Question: I am creating a responsive site and the blue boxes below are "News" items. The white box is a teaser-kind-of box with different styling.
(These boxes are just a cut out of a bigger floated box-flow with lots of different types of boxes.)
The problem is to be able to flow the news-items around the teaser box on desktop mode and then separating/tiling them in the mobile layout.
Markup-wise the news list is contained in a div with 4 divs inside. I think this is the big problem. Putting another div in the same level as the news items wouldn't be a problem. I am seeking any ideas or tips about any super-frameworks.

Please feel free to mess up this fiddle:
<URL>
'''
<div class="box-layout">
<div class="box list-container">
<div class="box news-box">This is a news item</div>
<div class="box news-box">This is a news item</div>
<div class="box news-box">This is a news item</div>
<div class="box news-box">This is a news item</div>
</div>
<div class="box teaser-box">This is the teaser box</div>
</div>
'''
'''
body{
width: 400px;
}
.box-layout{
width: 400px;
border: 2px solid red;
overflow: hidden;
position: relative;
padding: 10px;
color: #fff;
}
.clear{
clear:both;
}
.box{
float: left;
}
.list-container{
background: #509EB8;
}
.news-box{
width: 100%;
background: #003057;
margin: 5px;
height: 60px;
}
.teaser-box{
background: #B03C3F;
height: 135px;
width: 100px;
float: right;
}
'''
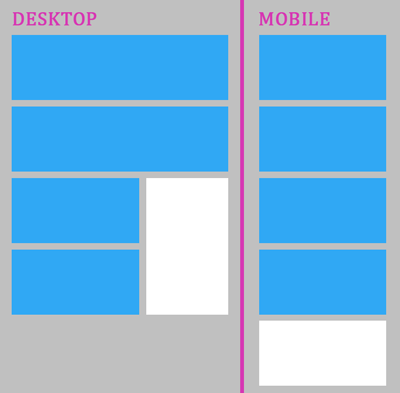
Answer: I managed to make this happen without having to break the div containing the news-items. I'm not sure how dynamic this solution is though but it might give some viewers good ideas to solve similar issues.
By putting the teaser div before the list in the markup and then floating it to the right, the text will "stop" at the edge of the teaser. However, the background of the news-item-box still floated below the teaser.
I removed the background, nested another text element with the same styling as the news-item and added a a spacer that pushed the text element to the right making the illusion that the news item actually "stopped" before the teaser...

It's a bit hard to explain but please have a look on the code:
<URL>
'''
<div class="box-layout">
<!-- Teaser box OUTSIDE the list container below -->
<div class="box teaser-box">This is the teaser box</div>
<!-- List container for the news items -->
<div class="list-container">
<!-- Full width boxes -->
<div class="box news-box-featured">This is a news item</div>
<div class="box news-box-featured">This is a news item</div>
<!-- None full width news items -->
<div class="box news-box">
<div class="spacer">&nbsp;&nbsp;spacer</div>
<div class="text">This is a news item</div>
</div>
<div class="box news-box">
<div class="spacer">&nbsp;&nbsp;spacer</div>
<div class="text">This is a news item.</div>
</div>
</div>
</div>
'''
'''
body{
color: #fff;
font-family: verdana;
}
.news-box-featured{
width: 100%;
background: #003057;
height: 60px;
margin-bottom: 10px;
}
.teaser-box {
float:right;
width:200px;
background: #B03C3F;
height: 130px;
margin-top: 140px;
opacity: 0.7;
}
.list-container {
width: 100%;
}
.news-box{
height: 60px;
margin-bottom: 10px;
}
.text{
background: #003057;
height: 60px;
display: flex;
}
.spacer{
border: dashed 1px #666666;
height: 58px;
display: inline-block;
width: 208px;
float: right;
margin-right: -200px;
opacity: 0.5;
}
'''
In this way I don't have to use a framework. I could also easily style this to be a long list of blocks for devices with smaller screens...